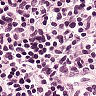
Metastatic tissue present: no